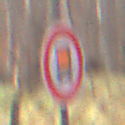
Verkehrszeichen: VerbotKennzeichnungspflichtigeKraftfahrzeugeGefaehrlicheGueter
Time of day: Midday
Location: Outdoor (Nature)
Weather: Overcast
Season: Autumn
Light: Natural